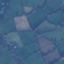
Land use / land cover class: Pasture